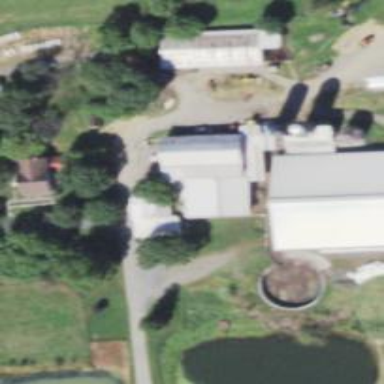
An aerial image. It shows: Veterinary facility.